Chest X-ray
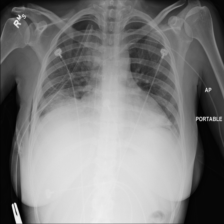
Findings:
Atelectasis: negative
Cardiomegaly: negative
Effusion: negative
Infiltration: negative
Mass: negative
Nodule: negative
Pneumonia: negative
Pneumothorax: positive
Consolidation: negative
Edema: negative
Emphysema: negative
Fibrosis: negative
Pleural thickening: negative
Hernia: negative